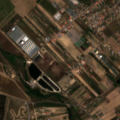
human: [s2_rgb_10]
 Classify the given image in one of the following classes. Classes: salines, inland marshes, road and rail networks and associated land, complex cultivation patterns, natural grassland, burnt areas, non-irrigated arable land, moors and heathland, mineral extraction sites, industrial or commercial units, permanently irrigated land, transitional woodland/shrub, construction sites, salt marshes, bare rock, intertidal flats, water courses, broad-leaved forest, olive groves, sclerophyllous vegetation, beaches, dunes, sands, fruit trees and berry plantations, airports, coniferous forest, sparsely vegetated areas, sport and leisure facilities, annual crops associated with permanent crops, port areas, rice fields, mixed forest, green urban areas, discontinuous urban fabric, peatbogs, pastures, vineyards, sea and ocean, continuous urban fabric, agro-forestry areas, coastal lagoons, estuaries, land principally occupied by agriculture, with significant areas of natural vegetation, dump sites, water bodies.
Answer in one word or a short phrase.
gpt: discontinuous urban fabric, permanently irrigated land, vineyards, complex cultivation patterns, agro-forestry areas